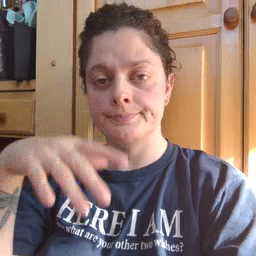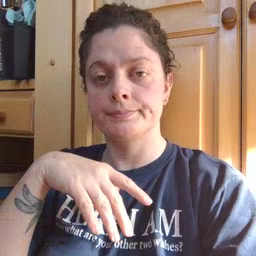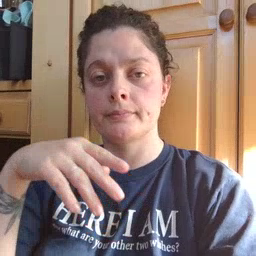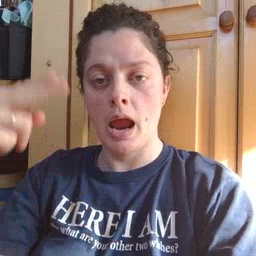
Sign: high